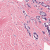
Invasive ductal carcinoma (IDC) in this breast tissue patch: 1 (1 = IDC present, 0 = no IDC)